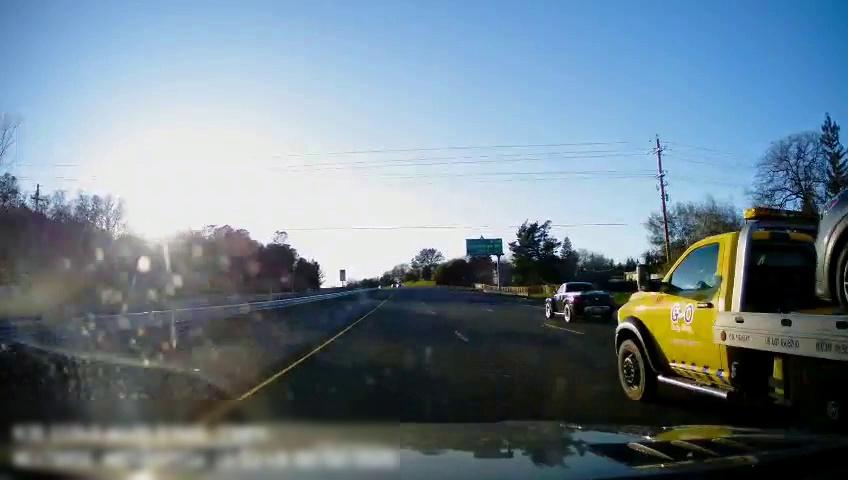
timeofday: Day
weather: Sunny
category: Drivable Space
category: Vehicles | Car
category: Vehicles | Truck
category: Lanes | Current Lane
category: Lanes | Current Lane
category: Lanes | Alternate Lane
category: Traffic | Signs
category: Traffic | Signs